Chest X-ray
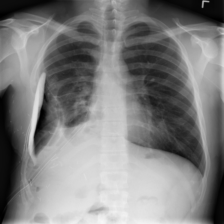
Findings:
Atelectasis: negative
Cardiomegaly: negative
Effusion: negative
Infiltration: negative
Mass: negative
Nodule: negative
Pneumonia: negative
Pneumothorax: negative
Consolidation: negative
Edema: negative
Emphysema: negative
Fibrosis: negative
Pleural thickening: negative
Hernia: negative